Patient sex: M
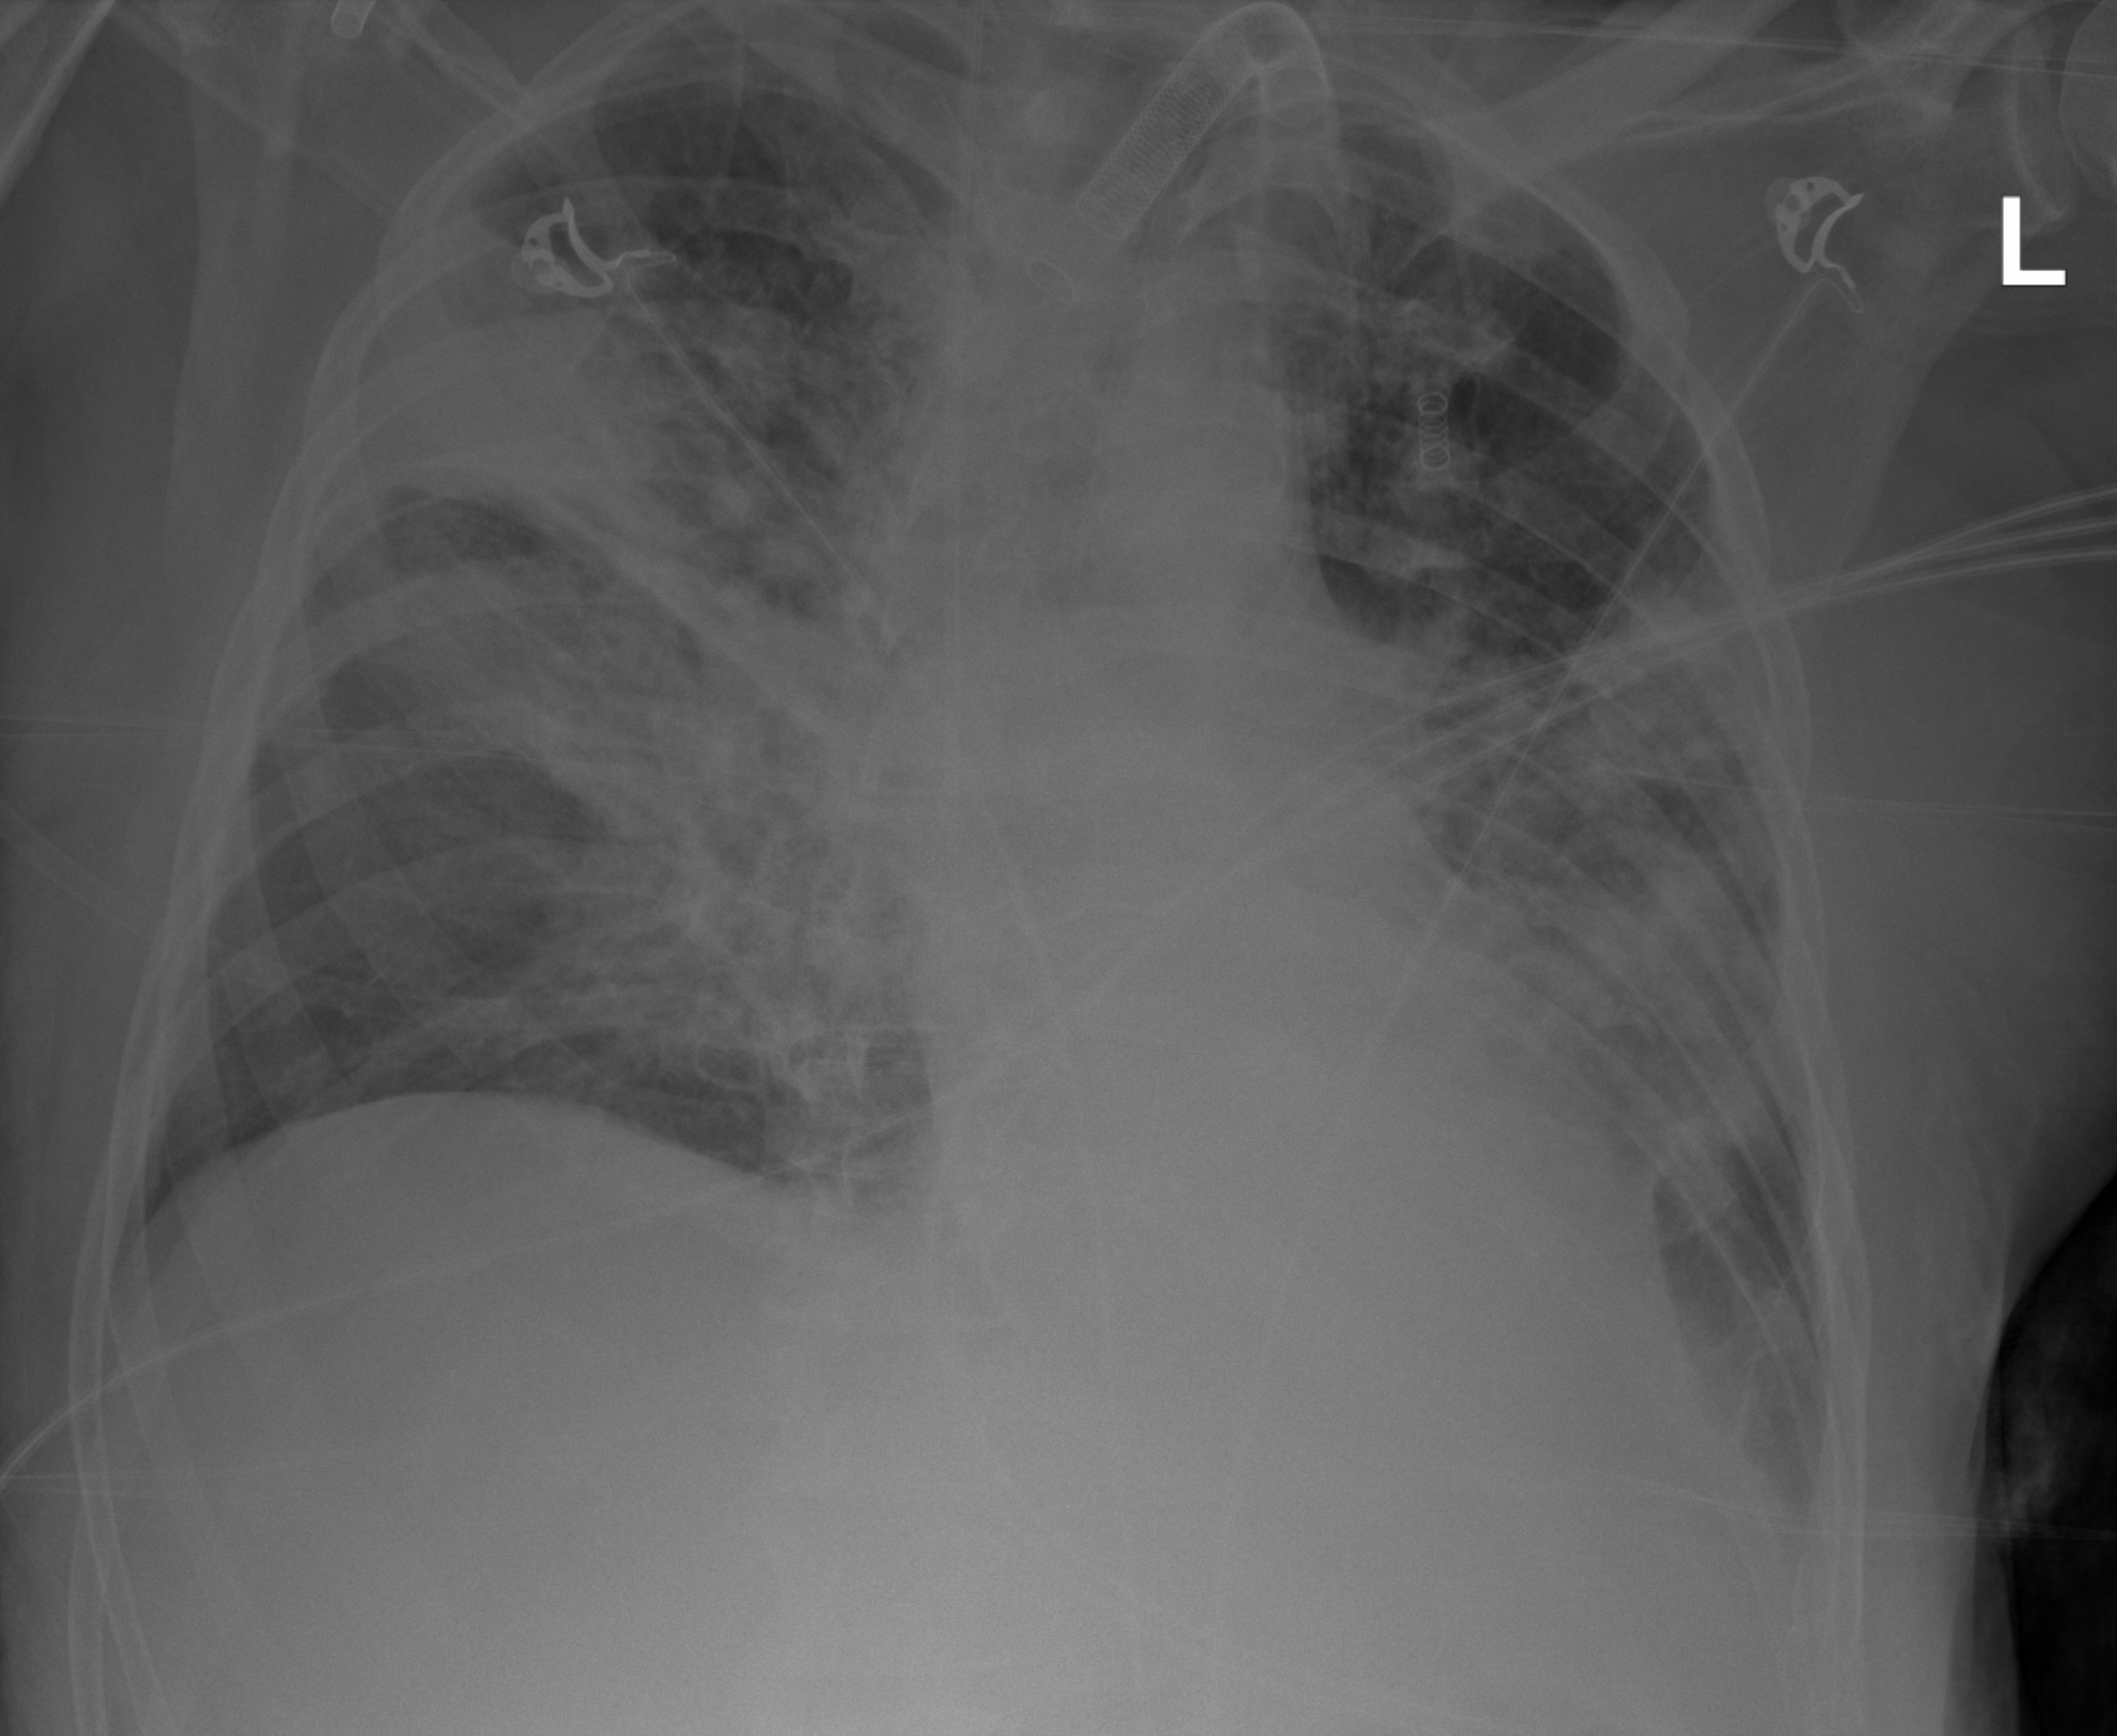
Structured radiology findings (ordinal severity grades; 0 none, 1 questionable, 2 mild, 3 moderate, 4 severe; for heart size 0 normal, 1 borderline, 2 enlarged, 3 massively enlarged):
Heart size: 0
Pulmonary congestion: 2
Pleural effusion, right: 0
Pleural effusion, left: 2
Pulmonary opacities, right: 3
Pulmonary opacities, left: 3
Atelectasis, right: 3
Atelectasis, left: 2